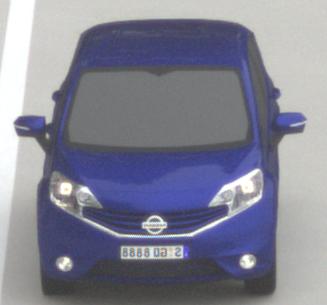
Make: Nissan
Model: Note 1.2
Detailed model: Note (E12) (10/13 - 12/16)
Model produced from: 2013/10
Model produced until: 2015/09
Doors: 5
Color: blue
Road condition: dry road
Daytime: morning or afternoon
Contrast: low contrast